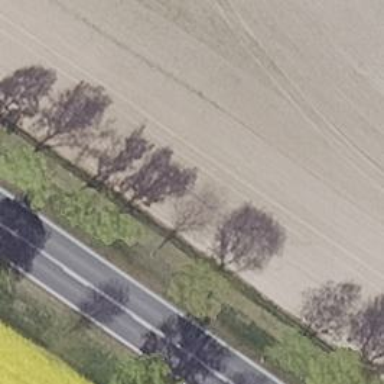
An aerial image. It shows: Row of deciduous broadleaved trees.